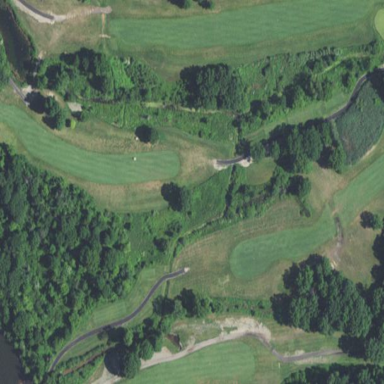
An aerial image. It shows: Rough grassy area used for golf.